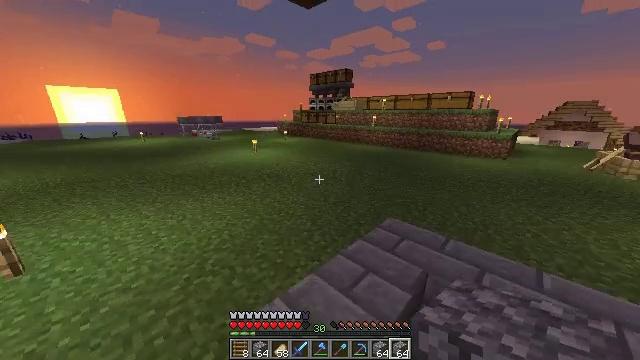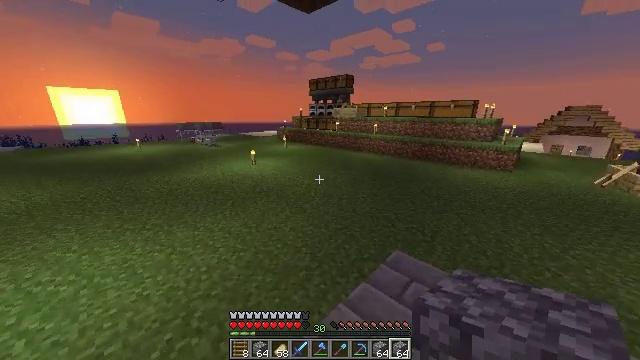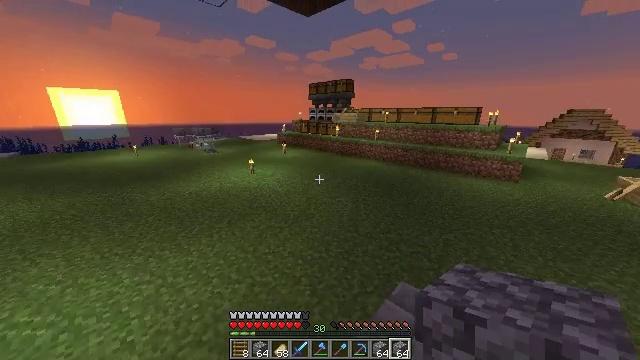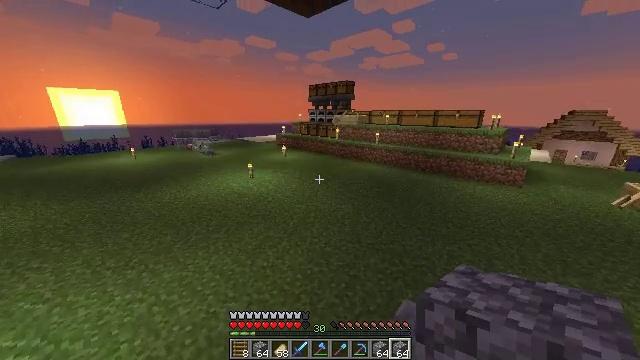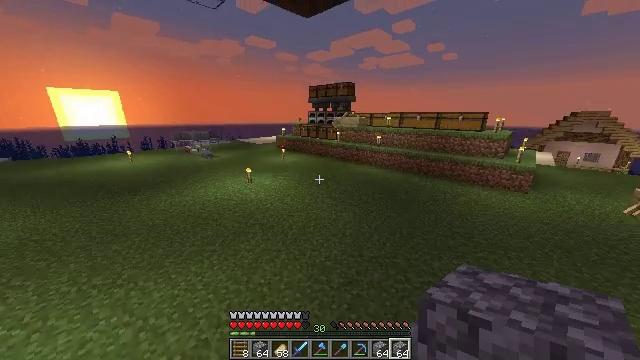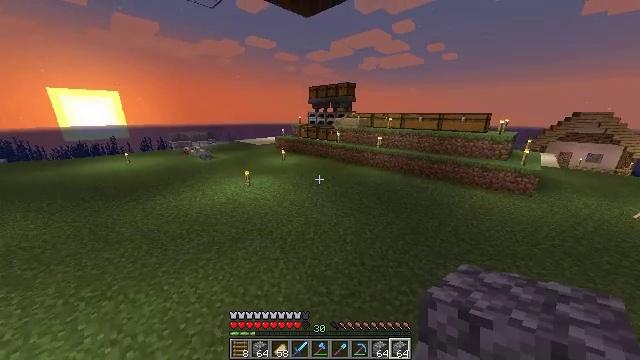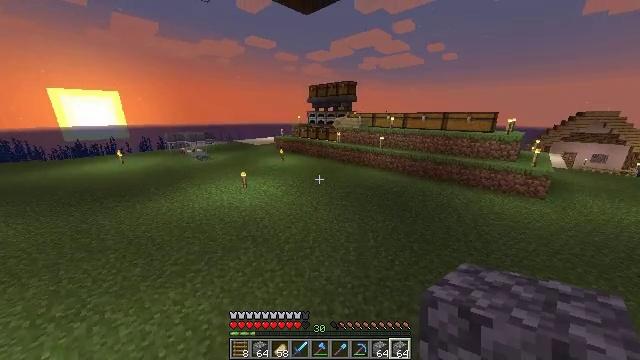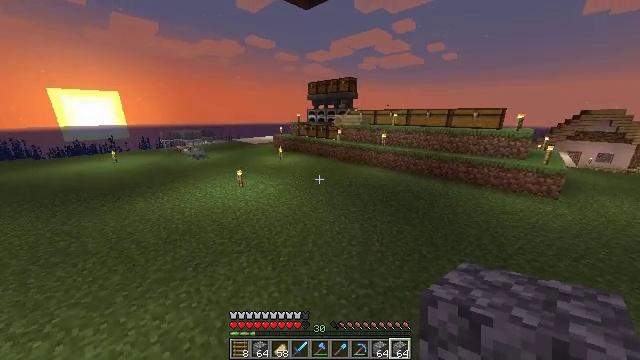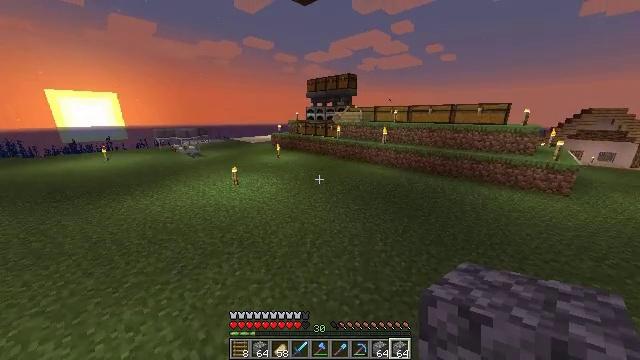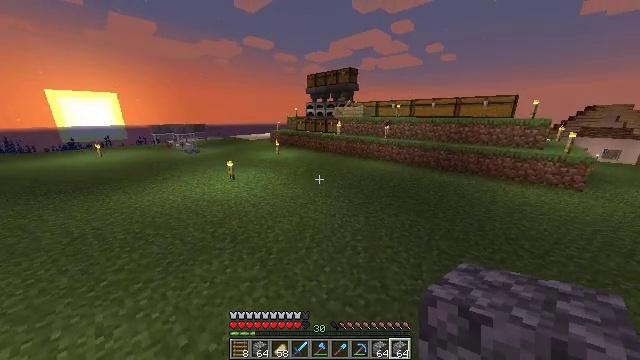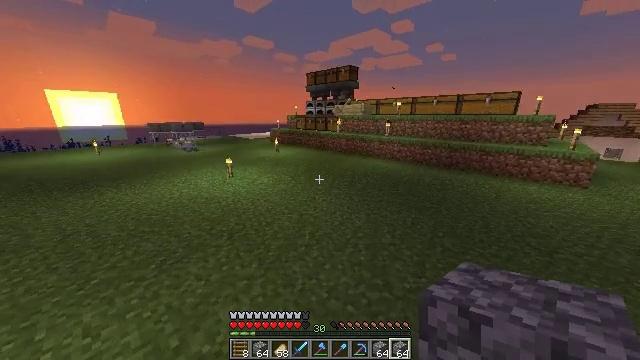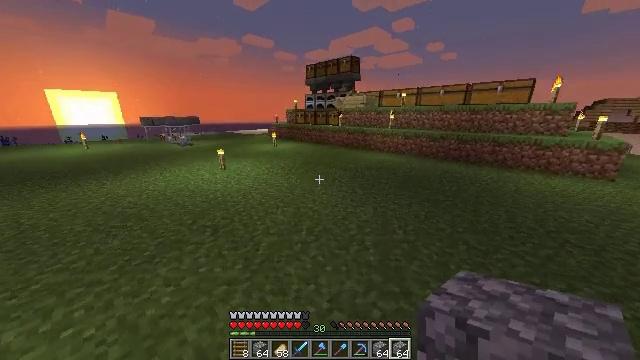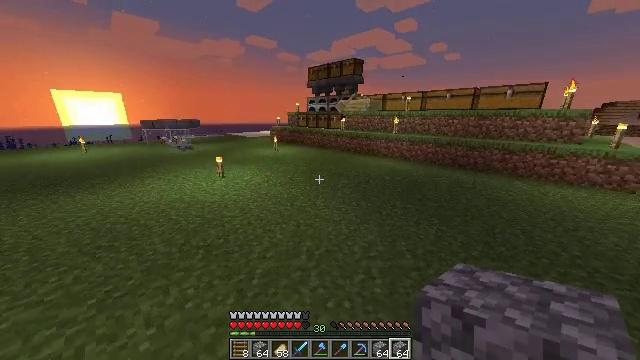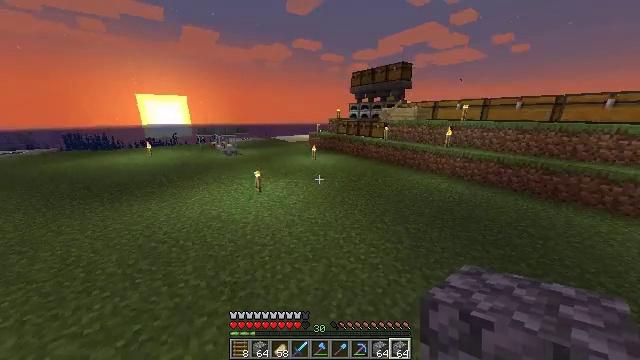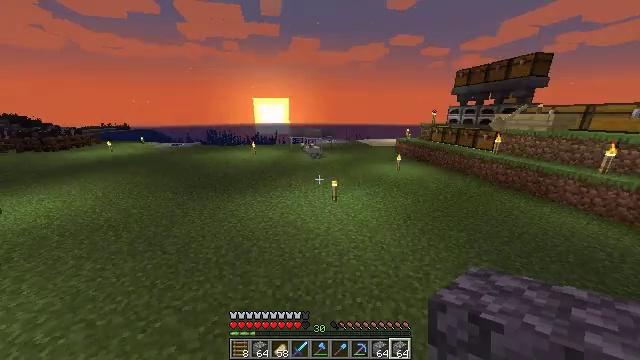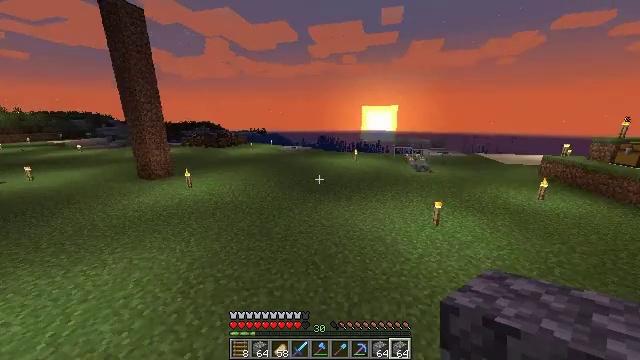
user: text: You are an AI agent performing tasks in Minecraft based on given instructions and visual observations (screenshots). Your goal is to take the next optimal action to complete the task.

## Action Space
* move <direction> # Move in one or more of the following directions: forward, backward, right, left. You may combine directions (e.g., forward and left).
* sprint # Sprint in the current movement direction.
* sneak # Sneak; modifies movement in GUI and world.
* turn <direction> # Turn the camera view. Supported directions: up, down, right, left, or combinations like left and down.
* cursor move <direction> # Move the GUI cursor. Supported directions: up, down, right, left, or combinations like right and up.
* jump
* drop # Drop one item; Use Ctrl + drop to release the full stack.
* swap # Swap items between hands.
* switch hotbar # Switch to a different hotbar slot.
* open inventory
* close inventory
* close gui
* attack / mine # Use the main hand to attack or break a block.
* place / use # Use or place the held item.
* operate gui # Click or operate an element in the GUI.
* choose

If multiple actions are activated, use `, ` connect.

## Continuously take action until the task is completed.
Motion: motion action
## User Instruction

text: Produce a diamond hoe at the crafting table.
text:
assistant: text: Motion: move forward, jump
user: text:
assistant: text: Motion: move forward, jump
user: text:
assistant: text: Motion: move forward, jump
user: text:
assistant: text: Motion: move forward, jump
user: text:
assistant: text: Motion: move forward, jump
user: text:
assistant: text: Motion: move forward, jump
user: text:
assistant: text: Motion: move forward, jump
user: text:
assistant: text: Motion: move forward, jump
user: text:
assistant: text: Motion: move forward, sprint, jump
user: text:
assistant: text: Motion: move forward, sprint, jump
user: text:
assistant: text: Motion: move forward, sprint, jump
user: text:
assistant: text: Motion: move forward, sprint, jump
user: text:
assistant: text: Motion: move forward, sprint, turn left, jump
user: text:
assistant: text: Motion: move forward, turn left, jump
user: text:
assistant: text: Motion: move forward, turn left and up, jump
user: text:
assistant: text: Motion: move forward, turn left, jump
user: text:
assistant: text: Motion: move forward, turn left, jump
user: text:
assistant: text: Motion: move forward
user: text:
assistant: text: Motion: move forward
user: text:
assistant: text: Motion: move forward, sprint
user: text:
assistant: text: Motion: move forward, sprint
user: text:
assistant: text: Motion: move forward, sprint
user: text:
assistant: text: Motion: move forward, sprint, turn left and up
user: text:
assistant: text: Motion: move forward, turn left and up
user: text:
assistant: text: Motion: move forward and move right, turn left and up
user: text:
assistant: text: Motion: move forward and move right, turn left
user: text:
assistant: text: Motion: move forward and move right, turn left
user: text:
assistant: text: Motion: move forward and move right, turn left
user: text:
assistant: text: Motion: move forward and move right, turn left
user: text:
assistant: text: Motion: move right, turn left